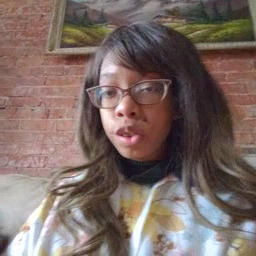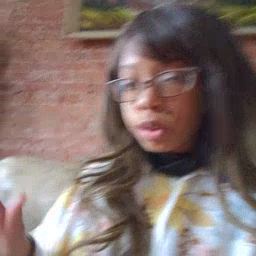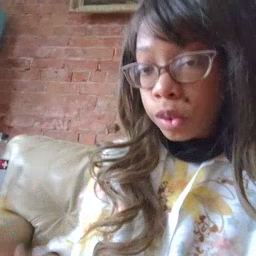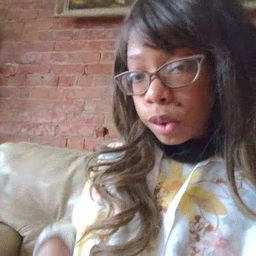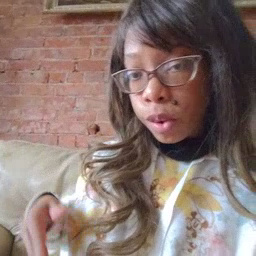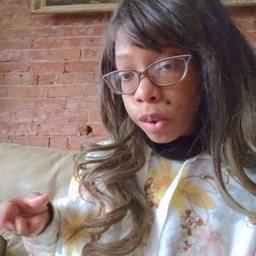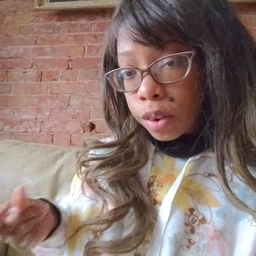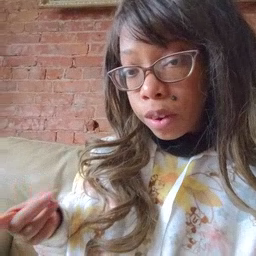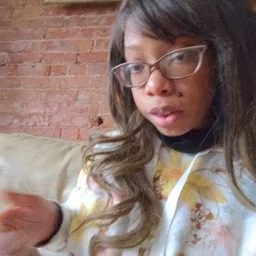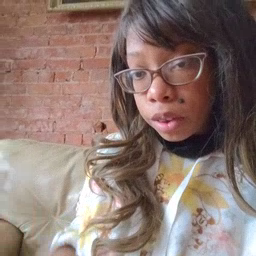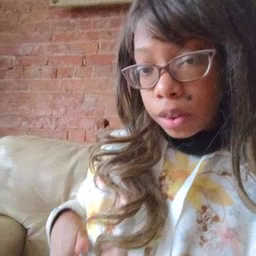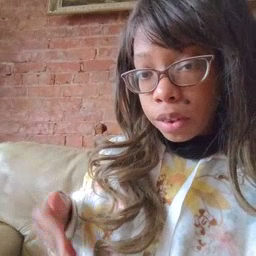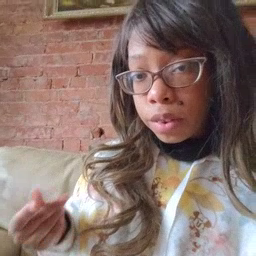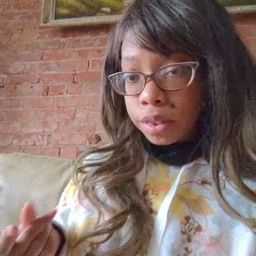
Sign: dog